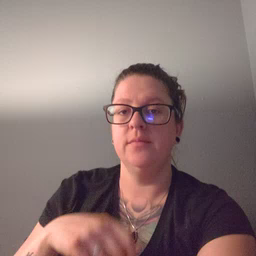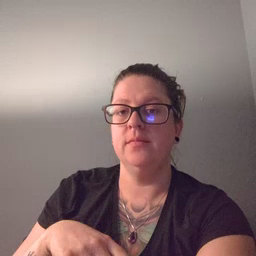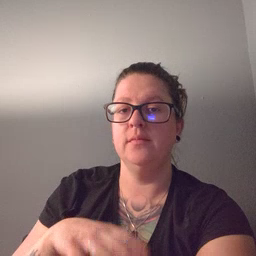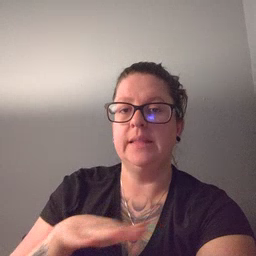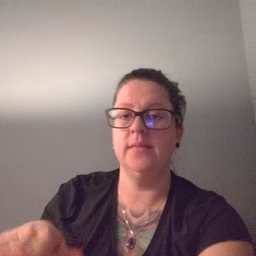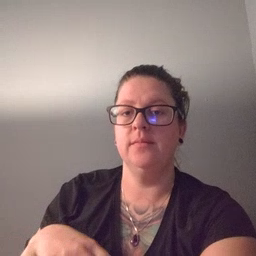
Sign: clean